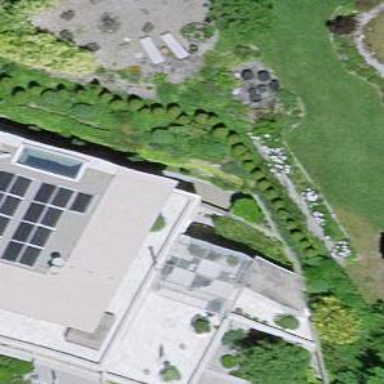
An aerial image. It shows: View of roof of building.